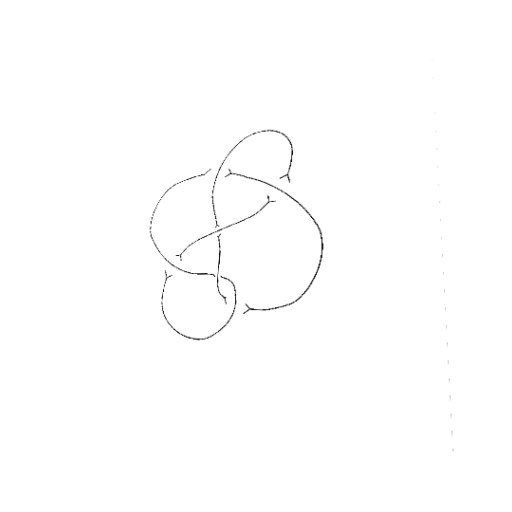
Crossing number: 6